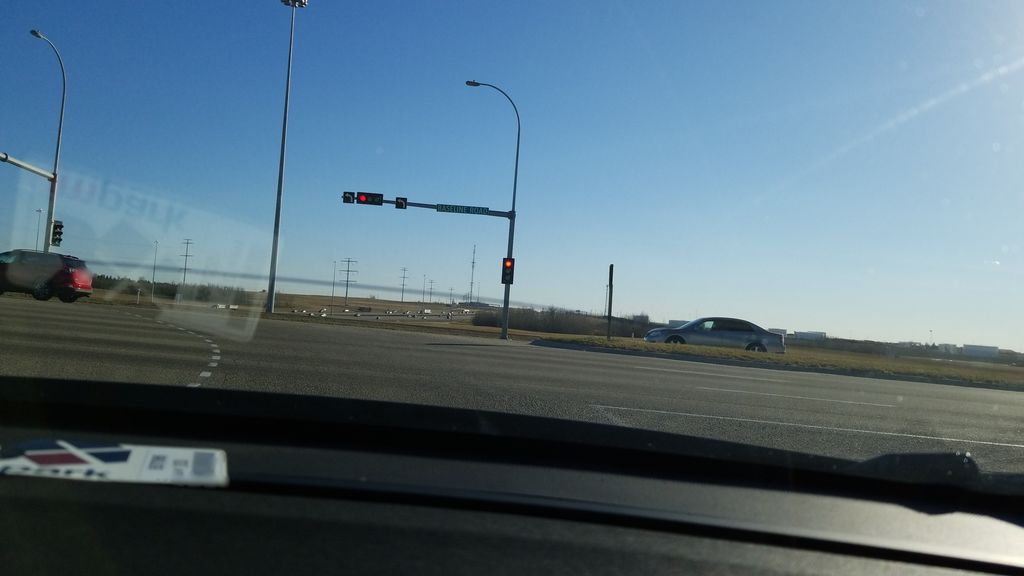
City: edmonton